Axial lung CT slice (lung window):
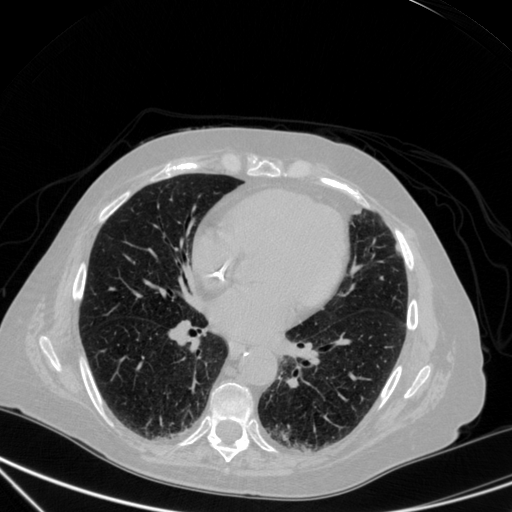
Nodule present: no